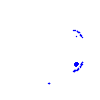
Particle: electron